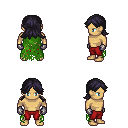
a pixel art fantasy rpg character, male body template, human, tanned skin, green tattered cape, red pants, raven loose hair, metal gloves, four views (front, back, left, right), 2x2 character sprite sheet, small pixel art, hard edges, no anti-aliasing